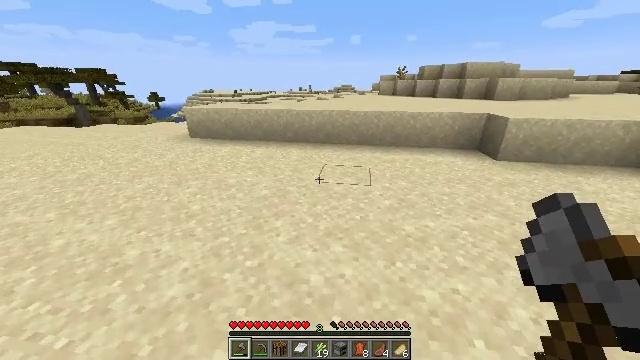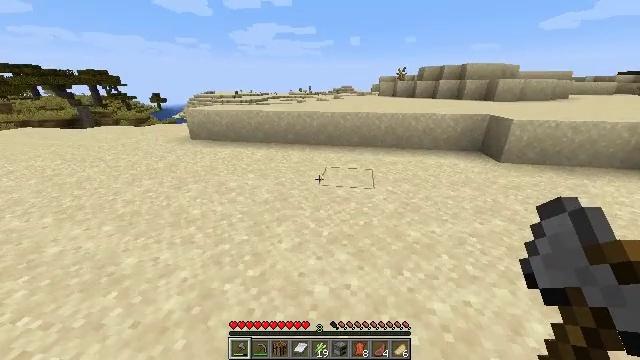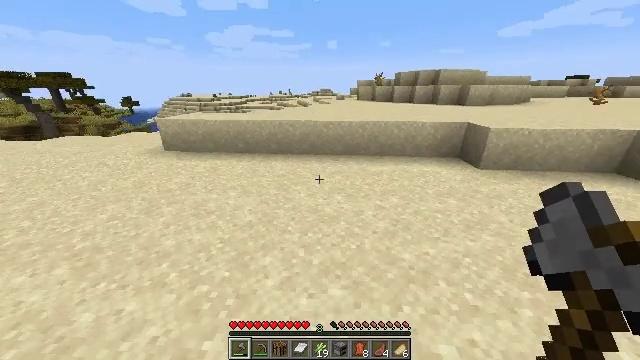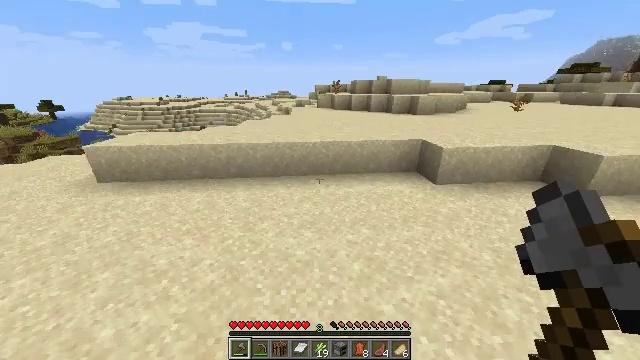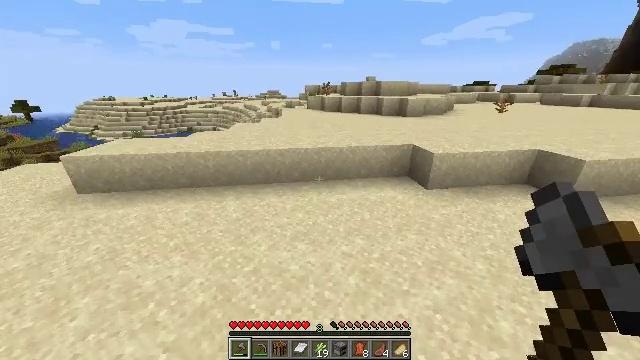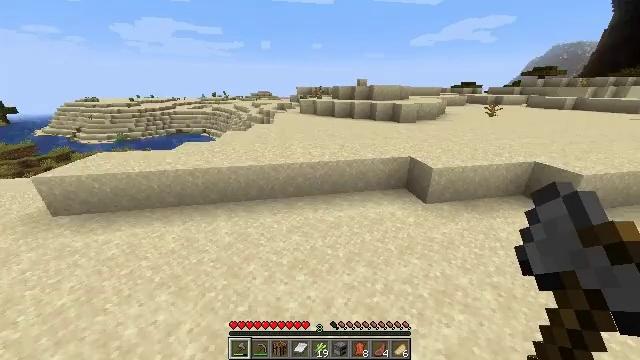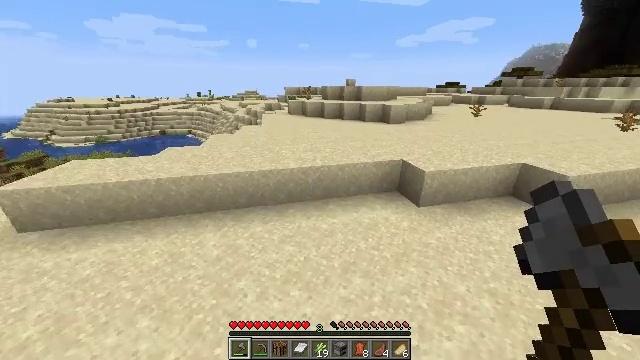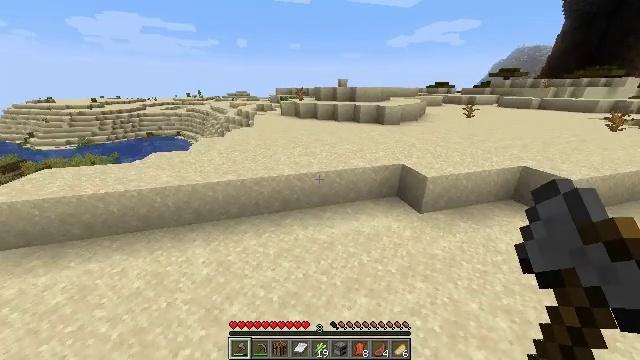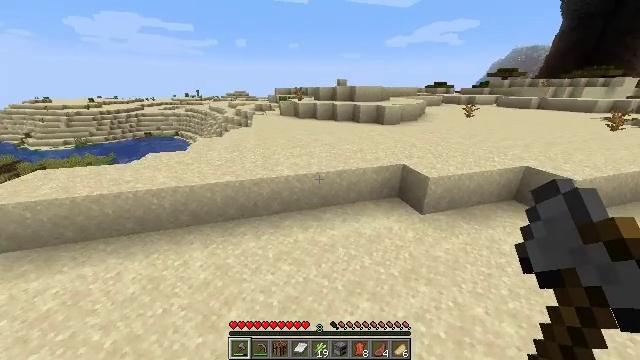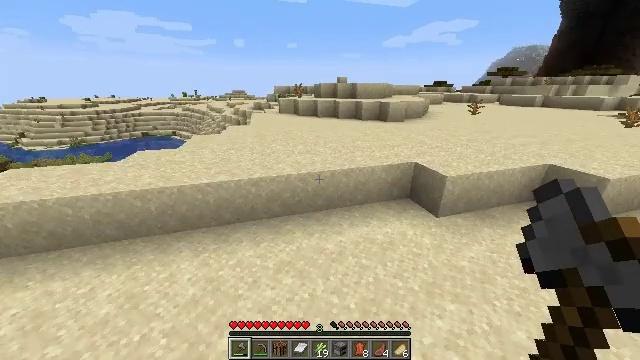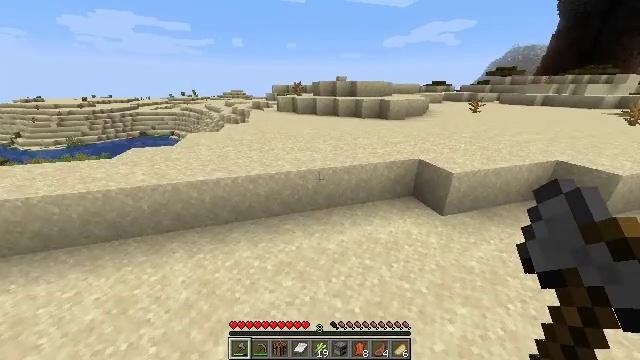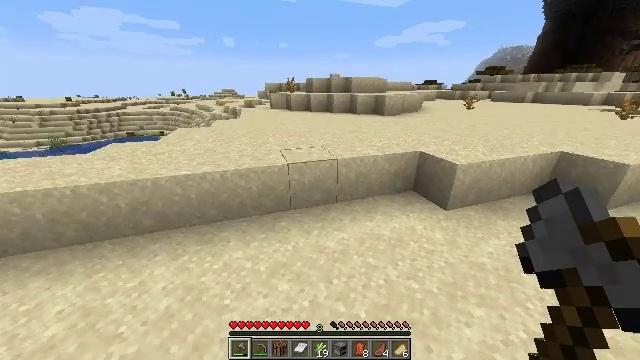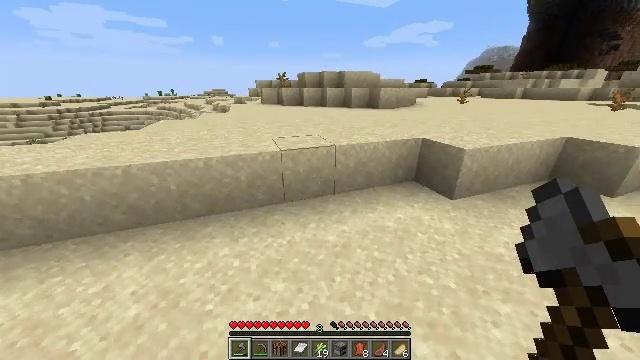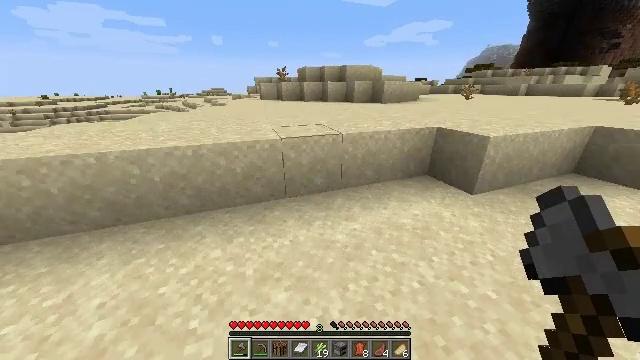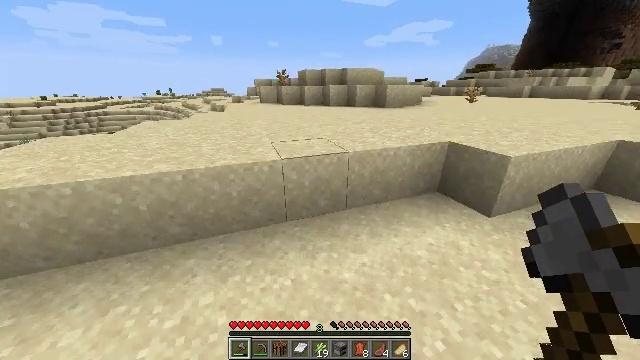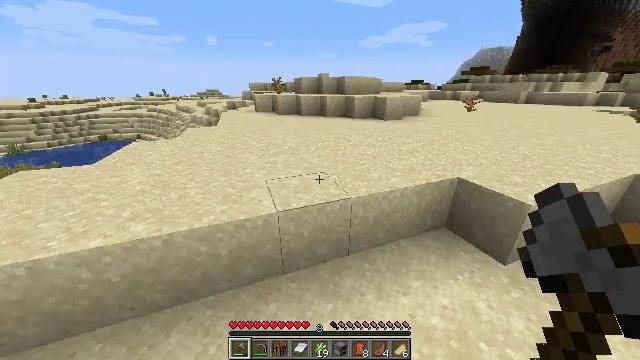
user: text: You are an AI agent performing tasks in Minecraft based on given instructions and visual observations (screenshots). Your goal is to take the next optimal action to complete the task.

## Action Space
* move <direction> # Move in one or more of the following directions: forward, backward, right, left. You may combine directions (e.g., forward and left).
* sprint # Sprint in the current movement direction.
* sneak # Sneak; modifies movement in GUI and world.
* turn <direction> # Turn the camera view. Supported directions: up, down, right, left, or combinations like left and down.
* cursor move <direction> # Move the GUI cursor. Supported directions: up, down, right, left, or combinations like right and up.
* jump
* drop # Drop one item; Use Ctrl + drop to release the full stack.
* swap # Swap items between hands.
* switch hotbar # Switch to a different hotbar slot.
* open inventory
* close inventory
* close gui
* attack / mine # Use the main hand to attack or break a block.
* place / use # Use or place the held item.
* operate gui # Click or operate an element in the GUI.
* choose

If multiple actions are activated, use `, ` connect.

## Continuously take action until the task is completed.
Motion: motion action
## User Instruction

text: Harvest the dead bush.
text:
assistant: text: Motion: move forward, sprint, jump
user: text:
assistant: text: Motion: move forward, sprint, turn right, jump
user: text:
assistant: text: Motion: move forward, sprint, turn right, jump
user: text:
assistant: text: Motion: move forward, sprint, turn right, jump
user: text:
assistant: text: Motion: move forward, sprint, turn right, jump
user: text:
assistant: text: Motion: move forward, sprint, turn right, jump
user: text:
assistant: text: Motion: move forward, sprint, turn right, jump
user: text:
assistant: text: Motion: move forward, sprint, jump
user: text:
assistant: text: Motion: move forward, sprint, jump
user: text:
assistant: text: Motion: move forward, sprint, jump
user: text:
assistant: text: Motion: move forward, sprint, turn right, jump
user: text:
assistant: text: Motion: move forward, sprint, turn right, jump
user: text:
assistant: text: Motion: move forward, sprint, jump
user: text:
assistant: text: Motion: move forward, sprint, jump
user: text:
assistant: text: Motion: move forward, sprint, turn right, jump
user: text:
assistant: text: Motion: move forward, sprint, jump
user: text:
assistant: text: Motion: move forward, sprint, jump
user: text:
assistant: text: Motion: move forward, sprint, jump
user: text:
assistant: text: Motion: move forward, sprint, jump
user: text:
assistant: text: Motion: move forward, sprint, jump
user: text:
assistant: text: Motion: move forward, sprint, jump
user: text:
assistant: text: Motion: move forward, sprint, jump
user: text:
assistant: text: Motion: move forward, sprint, jump
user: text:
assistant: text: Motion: move forward, sprint, jump
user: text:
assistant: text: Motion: move forward, sprint, jump
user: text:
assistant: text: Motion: move forward, sprint, jump
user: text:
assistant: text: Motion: move forward, sprint, jump
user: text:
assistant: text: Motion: move forward, sprint, jump
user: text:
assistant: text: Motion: move forward, sprint, jump
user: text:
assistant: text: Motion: move forward, sprint, jump